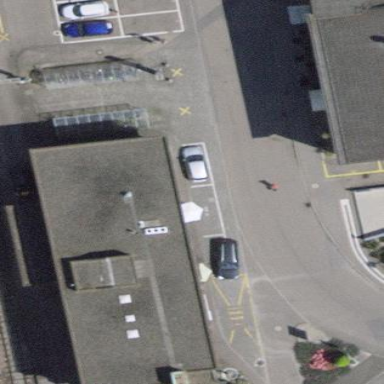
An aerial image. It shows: Bicycle parking area with stands available.